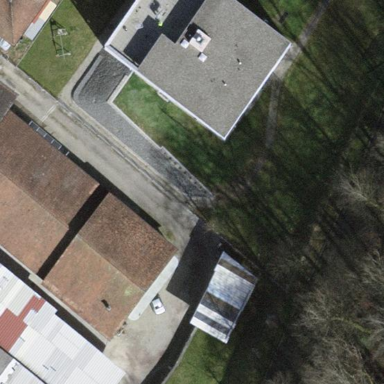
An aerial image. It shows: Building with apartments and flat roof.